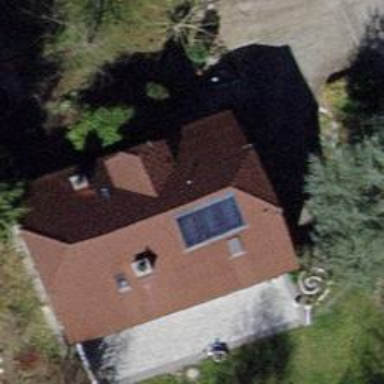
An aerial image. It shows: House with half-hipped roof shape.